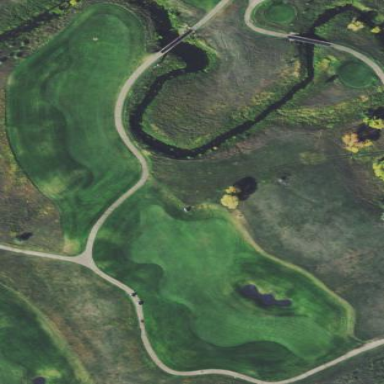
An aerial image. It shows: Rough area on grassy golf course.